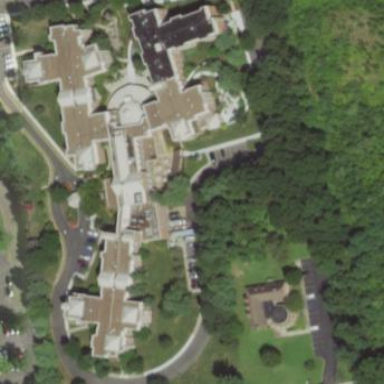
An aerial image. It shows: Hotel building.